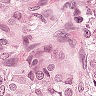
Metastatic tissue present: yes